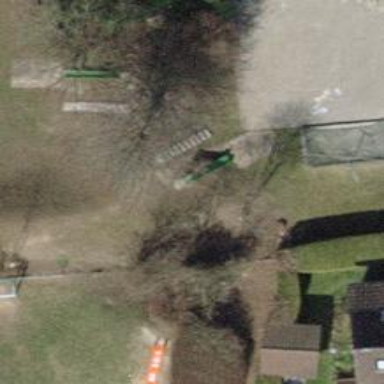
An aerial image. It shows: Playground featuring slide.